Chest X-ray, PA view. Patient: 47 years old, sex M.
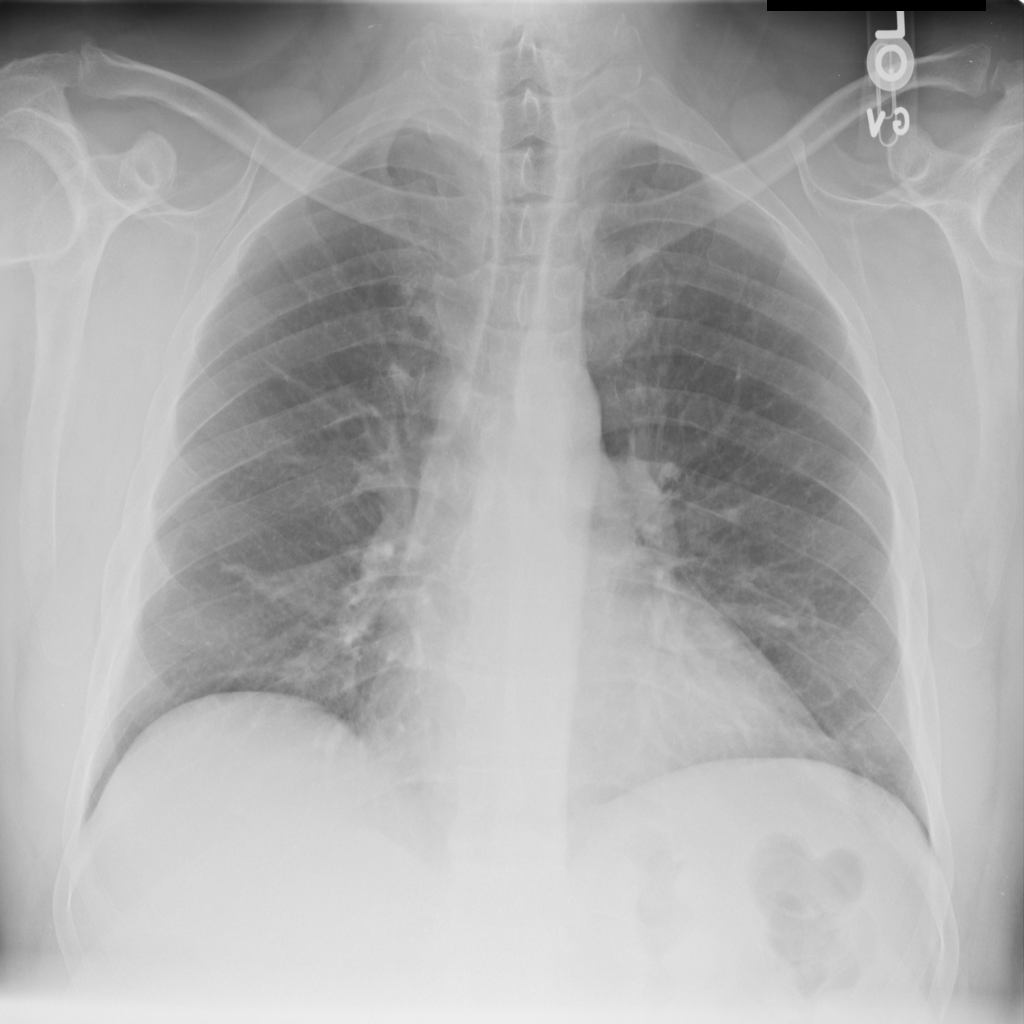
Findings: Atelectasis